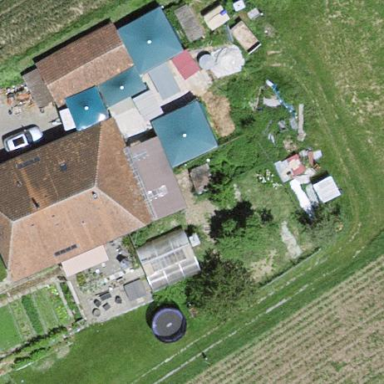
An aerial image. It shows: Farmyard area.